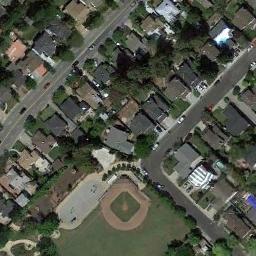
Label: baseball_diamond